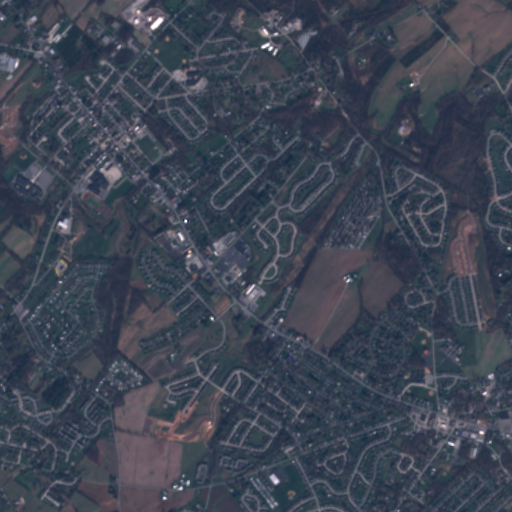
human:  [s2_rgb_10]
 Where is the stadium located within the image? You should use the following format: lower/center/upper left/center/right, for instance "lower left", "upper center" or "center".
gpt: The stadium is located in the center left of the image.
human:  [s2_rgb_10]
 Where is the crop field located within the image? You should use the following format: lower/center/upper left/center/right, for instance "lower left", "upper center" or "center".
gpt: There is no crop field in the image.